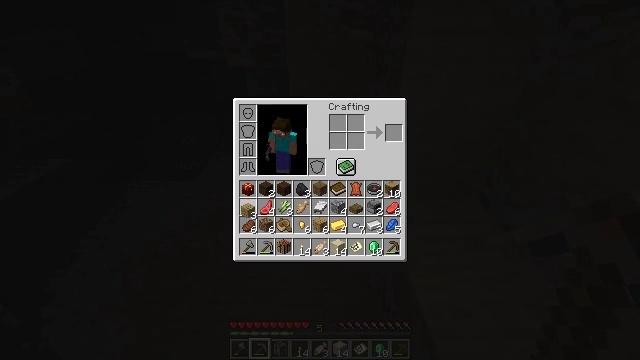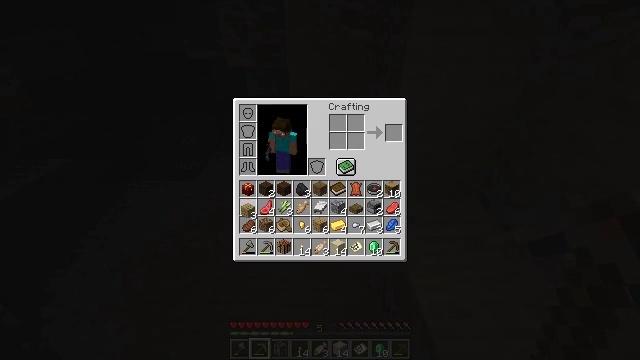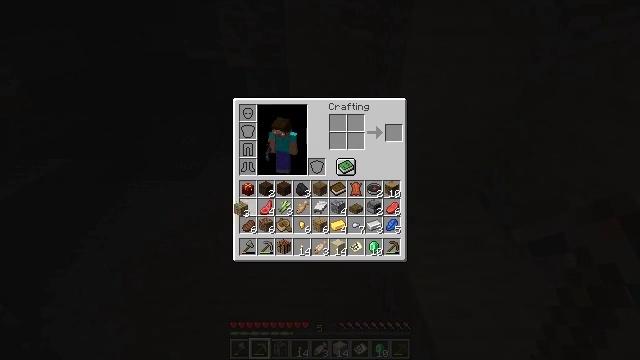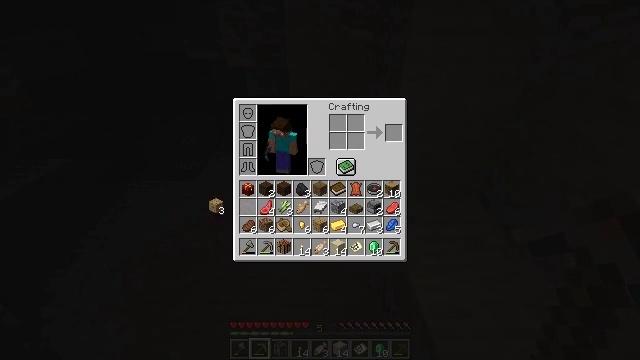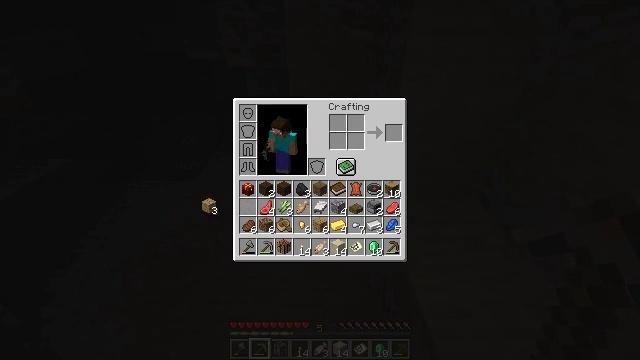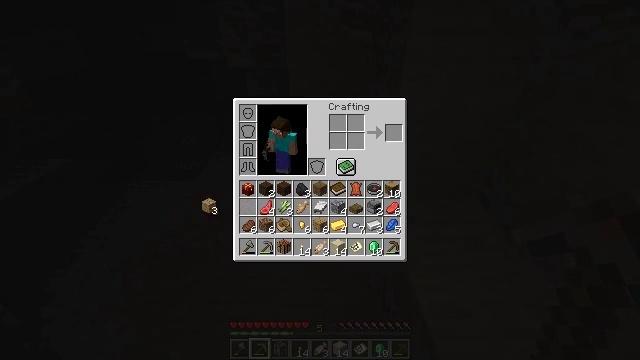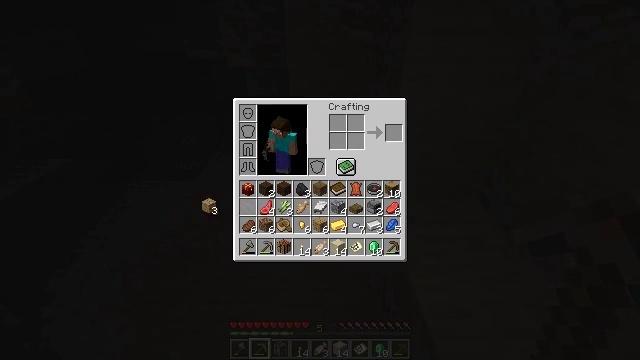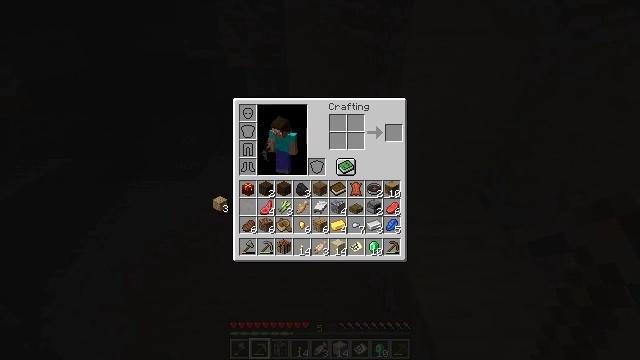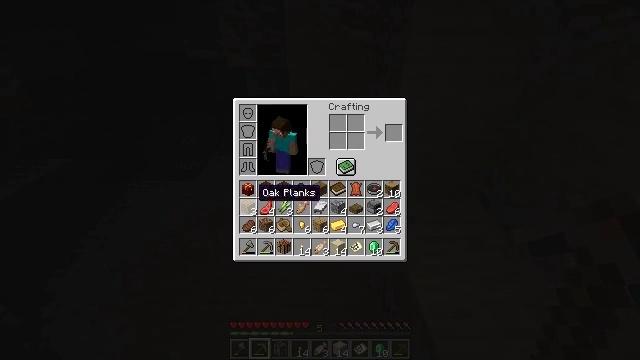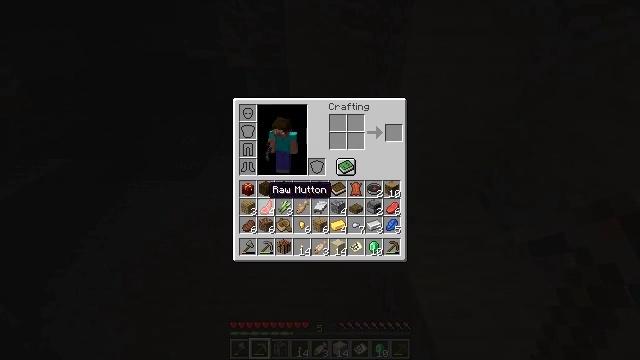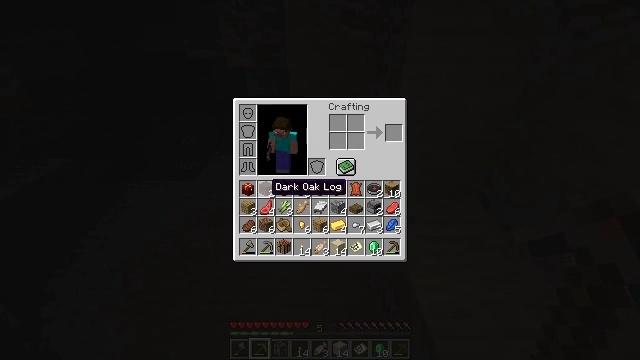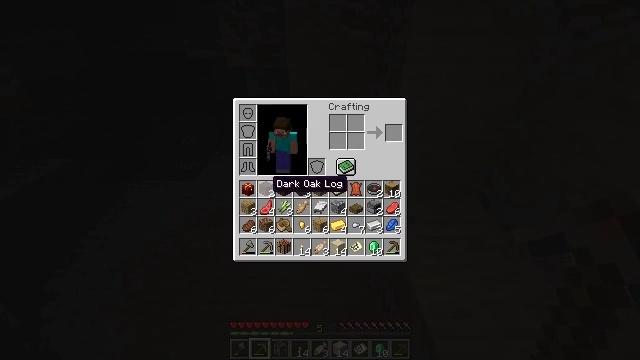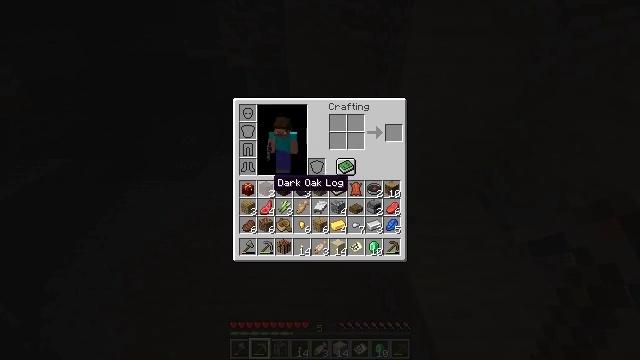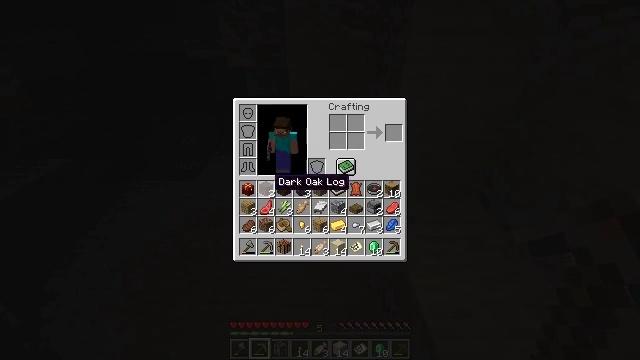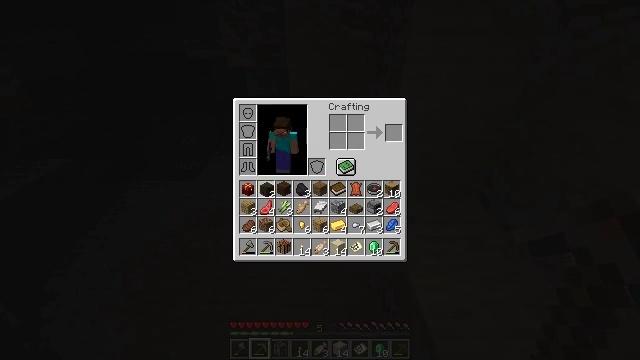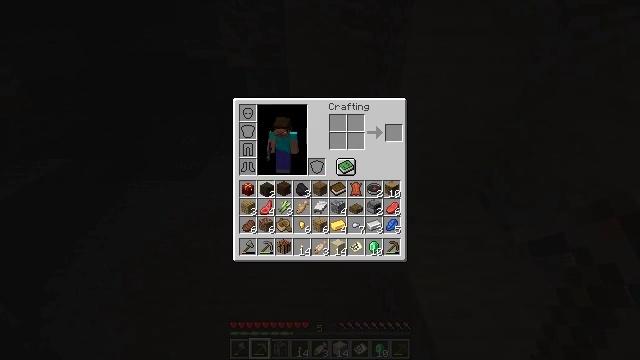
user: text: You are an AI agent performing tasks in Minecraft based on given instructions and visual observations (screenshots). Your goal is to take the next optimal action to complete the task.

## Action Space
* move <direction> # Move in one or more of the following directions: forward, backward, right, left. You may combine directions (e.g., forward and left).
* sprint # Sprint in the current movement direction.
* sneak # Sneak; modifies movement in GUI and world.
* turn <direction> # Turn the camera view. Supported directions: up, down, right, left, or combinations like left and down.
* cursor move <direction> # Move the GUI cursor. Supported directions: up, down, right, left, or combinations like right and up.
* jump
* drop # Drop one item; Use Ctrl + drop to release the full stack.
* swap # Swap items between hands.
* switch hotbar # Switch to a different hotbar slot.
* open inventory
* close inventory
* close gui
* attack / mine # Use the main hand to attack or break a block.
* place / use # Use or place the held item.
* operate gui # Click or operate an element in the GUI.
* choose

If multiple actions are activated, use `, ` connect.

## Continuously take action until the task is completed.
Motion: motion action
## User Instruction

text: Remove a dark oak log from the inventory.
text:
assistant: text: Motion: operate gui
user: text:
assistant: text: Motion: cursor move left, operate gui
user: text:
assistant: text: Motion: cursor move left
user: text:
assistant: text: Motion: cursor move left
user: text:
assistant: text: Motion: operate gui
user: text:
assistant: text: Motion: operate gui
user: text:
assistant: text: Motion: cursor move right, operate gui
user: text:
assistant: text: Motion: cursor move right
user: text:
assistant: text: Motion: cursor move right
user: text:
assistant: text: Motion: no_op
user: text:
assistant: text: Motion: no_op
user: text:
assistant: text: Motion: no_op
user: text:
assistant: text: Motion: no_op
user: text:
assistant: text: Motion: operate gui
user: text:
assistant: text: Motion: operate gui
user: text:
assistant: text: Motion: no_op
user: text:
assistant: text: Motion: cursor move left
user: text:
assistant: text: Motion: cursor move left
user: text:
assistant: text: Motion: no_op
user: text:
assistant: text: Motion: no_op
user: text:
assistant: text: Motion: operate gui
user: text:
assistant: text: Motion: operate gui
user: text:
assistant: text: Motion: no_op
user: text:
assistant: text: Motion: cursor move right
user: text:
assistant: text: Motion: cursor move right
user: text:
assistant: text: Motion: no_op
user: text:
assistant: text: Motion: no_op
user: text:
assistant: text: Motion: operate gui